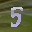
Label: 5